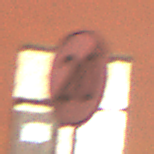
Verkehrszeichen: EndeGeschwindigkeit20
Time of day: Night
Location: Outdoor (Urban)
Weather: Overcast
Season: Winter
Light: Artificial